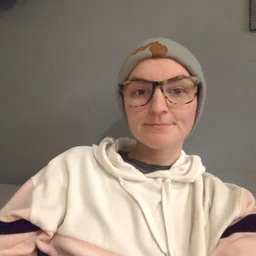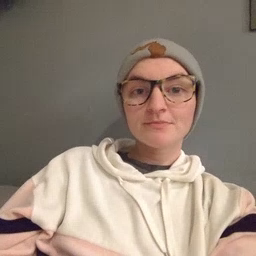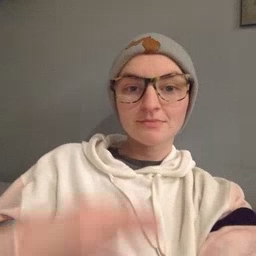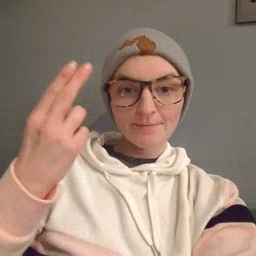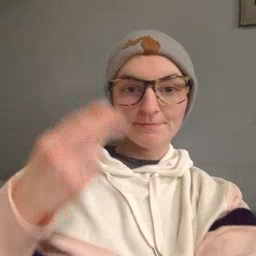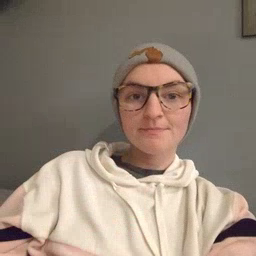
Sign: high